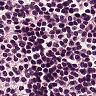
Metastatic tissue present: no